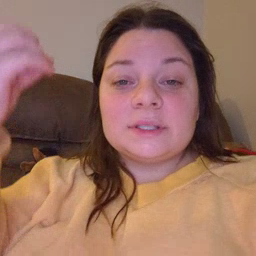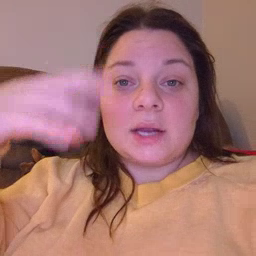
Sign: sun